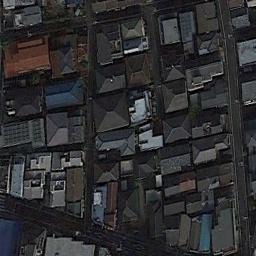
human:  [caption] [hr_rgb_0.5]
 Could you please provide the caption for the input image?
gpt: There are densely arranged houses of different sizes and shapes in densely populated areas .

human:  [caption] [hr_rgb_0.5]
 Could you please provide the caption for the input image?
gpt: The houses are all rectangular .

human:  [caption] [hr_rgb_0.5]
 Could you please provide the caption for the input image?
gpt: A dense residential area has lots of houses of different sizes and some roads go through the residential area .

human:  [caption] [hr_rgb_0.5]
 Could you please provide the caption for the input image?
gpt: The dense residential is next to the road .

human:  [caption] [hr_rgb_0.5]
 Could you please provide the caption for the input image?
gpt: There are buildings of different colors on a dense residential area .